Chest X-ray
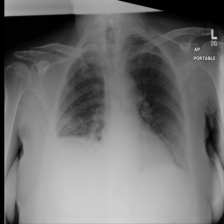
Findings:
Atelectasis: negative
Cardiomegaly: negative
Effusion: positive
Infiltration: positive
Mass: negative
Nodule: negative
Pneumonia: negative
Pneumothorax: negative
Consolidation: negative
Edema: negative
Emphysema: negative
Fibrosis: negative
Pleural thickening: negative
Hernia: negative